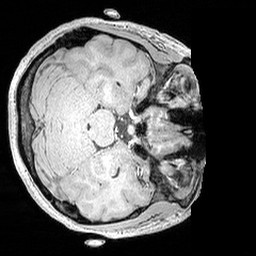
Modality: MP2RAGE
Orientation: axial
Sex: female
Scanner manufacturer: siemens
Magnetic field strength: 3 T
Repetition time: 5 s
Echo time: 0.00292 s